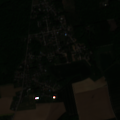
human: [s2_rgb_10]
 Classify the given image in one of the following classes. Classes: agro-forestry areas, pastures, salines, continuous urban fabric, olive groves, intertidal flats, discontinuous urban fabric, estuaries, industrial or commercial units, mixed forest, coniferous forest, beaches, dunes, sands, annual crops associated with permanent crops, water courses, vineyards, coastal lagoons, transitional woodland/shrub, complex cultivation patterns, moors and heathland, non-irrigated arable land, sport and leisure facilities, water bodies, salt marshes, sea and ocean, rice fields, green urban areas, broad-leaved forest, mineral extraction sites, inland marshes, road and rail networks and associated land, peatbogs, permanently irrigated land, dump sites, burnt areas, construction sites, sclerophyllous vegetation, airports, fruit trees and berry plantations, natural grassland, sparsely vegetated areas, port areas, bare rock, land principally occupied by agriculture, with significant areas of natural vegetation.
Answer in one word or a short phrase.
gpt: discontinuous urban fabric, non-irrigated arable land, complex cultivation patterns, broad-leaved forest